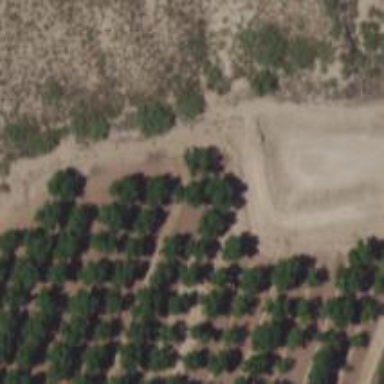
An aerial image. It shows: Irrigation culvert used for service.